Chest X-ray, PA view. Patient: 60 years old, sex M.
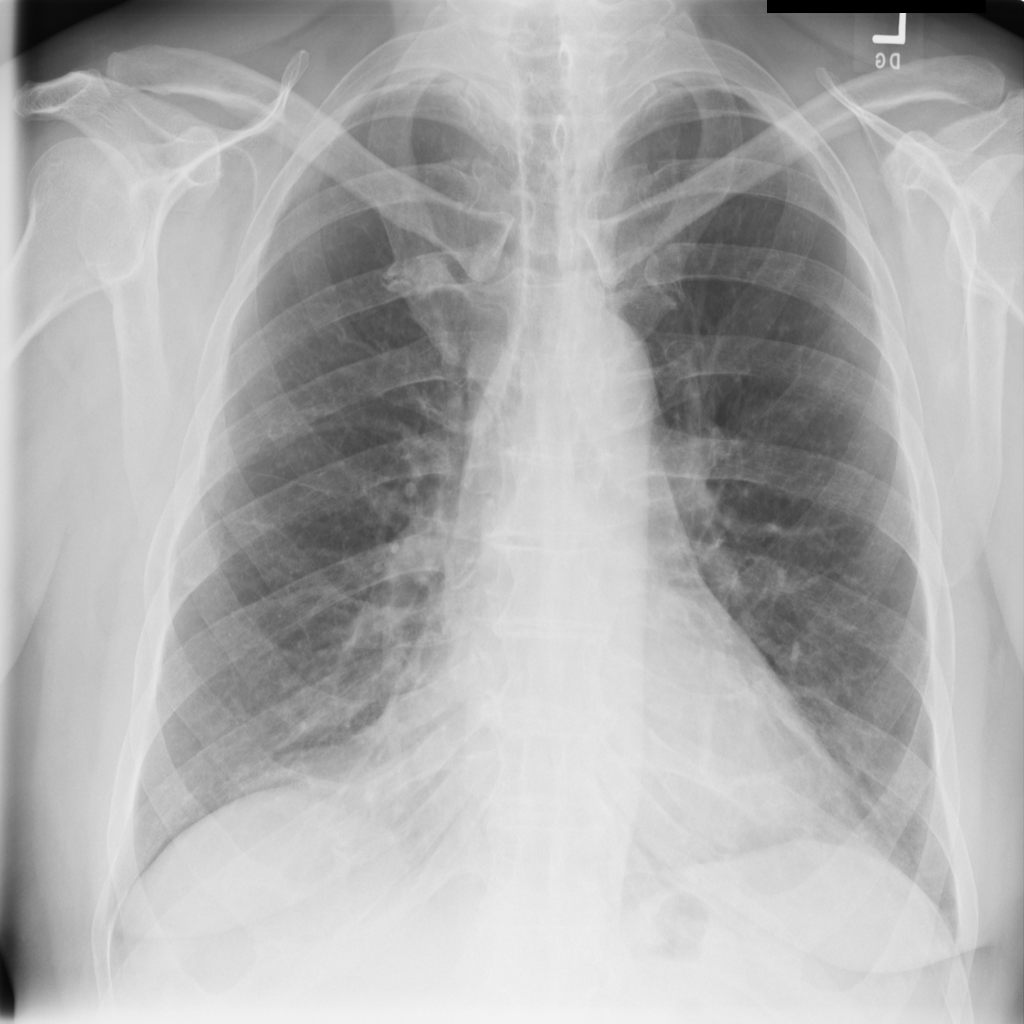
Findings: No Finding